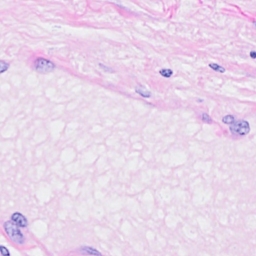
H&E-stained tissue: Breast